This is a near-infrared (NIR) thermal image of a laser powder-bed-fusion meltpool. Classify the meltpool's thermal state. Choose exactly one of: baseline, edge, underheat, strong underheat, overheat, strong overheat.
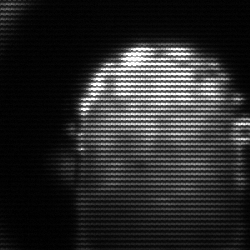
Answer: baseline